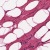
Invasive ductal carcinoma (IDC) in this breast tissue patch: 0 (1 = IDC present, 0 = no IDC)